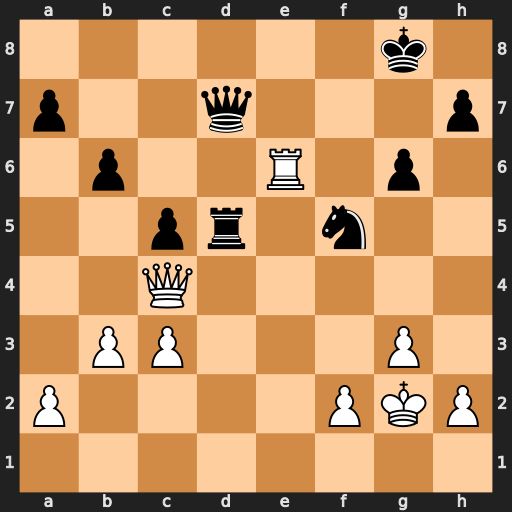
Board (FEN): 6k1/p2q3p/1p2R1p1/2pr1n2/2Q5/1PP3P1/P4PKP/8
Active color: w
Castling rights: -
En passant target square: -
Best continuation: Re5 Ne7 Rxe7 Qxe7 Qxd5+